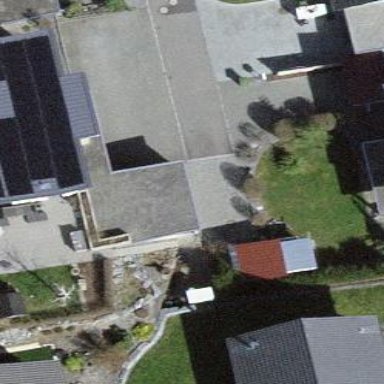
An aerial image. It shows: Group of garages.